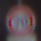
Verkehrszeichen: Geschwindigkeit70
Zusatzzeichen unten: HinweisDurchVerbaleAngabe6
Umgebung: Outdoor, Nature
Tageszeit: MorningAfternoon
Wetter: PartlyCloudy
Licht: Natural
Jahreszeit: NotSpecified
Kontrast: HighContrast